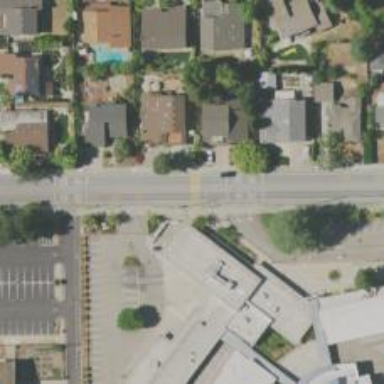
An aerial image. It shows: Tertiary road with asphalt surface and separate sidewalk.